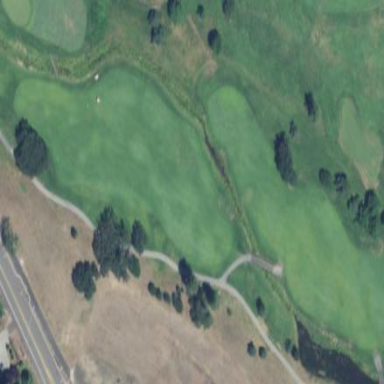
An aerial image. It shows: Scenic golf fairway.